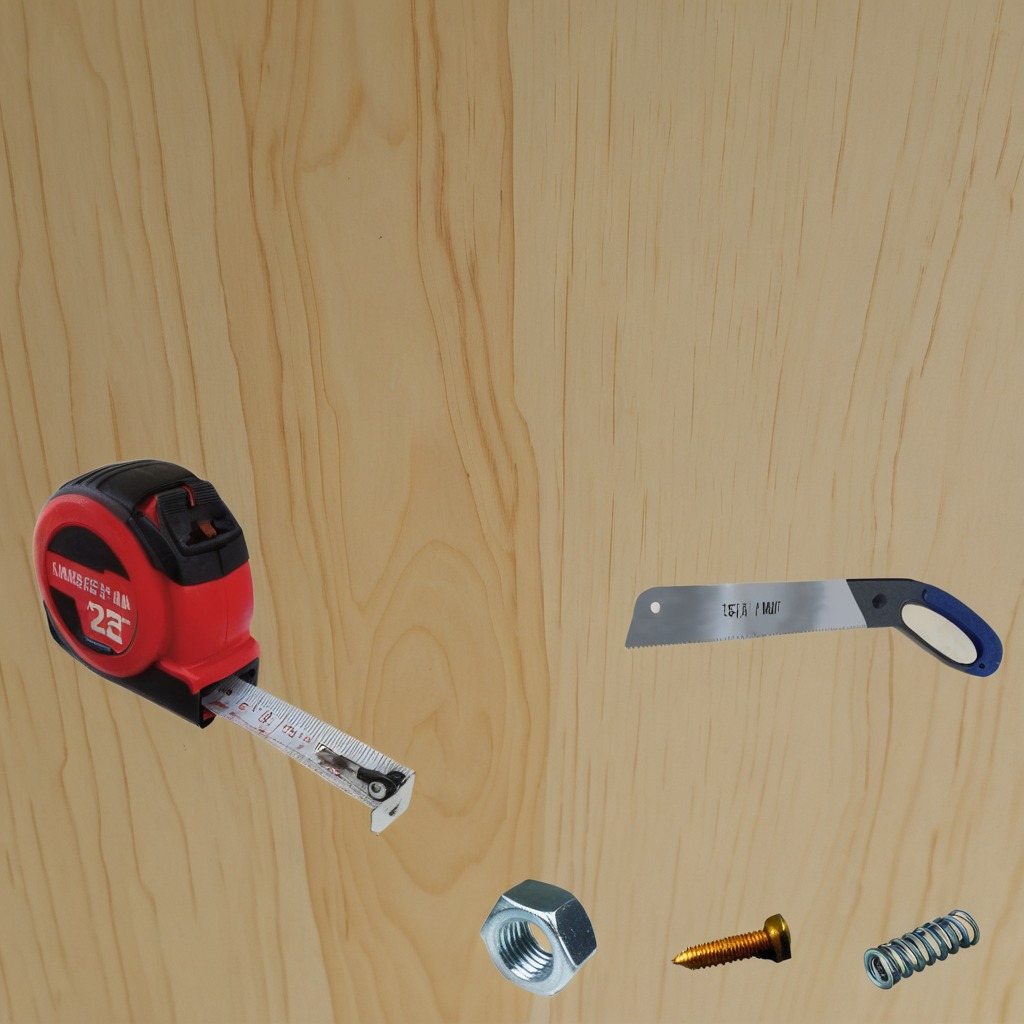
A measuring tape is lying on the plywood surface.